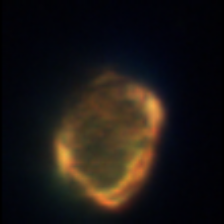
Taxon: Ciliates
Group: Other